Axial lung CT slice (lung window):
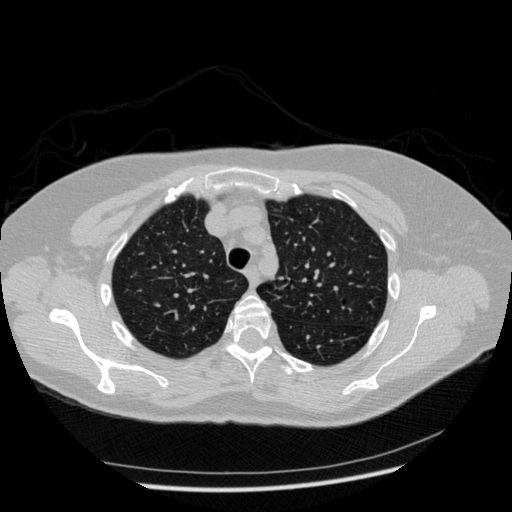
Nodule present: no